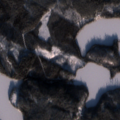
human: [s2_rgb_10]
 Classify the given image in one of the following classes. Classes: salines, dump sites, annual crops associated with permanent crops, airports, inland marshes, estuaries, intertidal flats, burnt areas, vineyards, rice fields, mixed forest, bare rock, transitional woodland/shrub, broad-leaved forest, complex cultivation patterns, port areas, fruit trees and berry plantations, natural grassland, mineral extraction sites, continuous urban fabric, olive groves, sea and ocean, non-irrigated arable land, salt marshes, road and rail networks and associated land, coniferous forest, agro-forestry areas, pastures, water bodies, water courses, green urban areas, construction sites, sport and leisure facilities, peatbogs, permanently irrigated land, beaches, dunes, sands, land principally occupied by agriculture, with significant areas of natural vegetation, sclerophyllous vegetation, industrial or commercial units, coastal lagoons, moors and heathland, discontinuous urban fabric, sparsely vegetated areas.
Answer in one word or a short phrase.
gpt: coniferous forest, mixed forest, water bodies